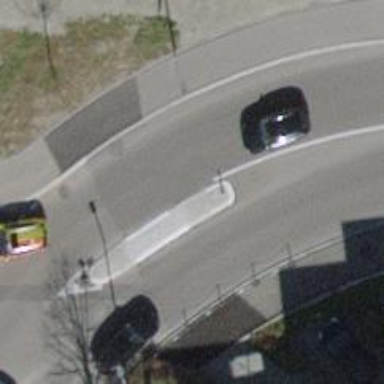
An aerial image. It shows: Unmarked crossing with pedestrian island.